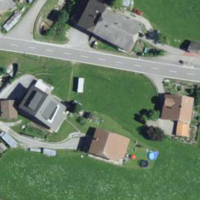
EUNIS habitat code: 24
Species observed at this site:
Allium ursinum